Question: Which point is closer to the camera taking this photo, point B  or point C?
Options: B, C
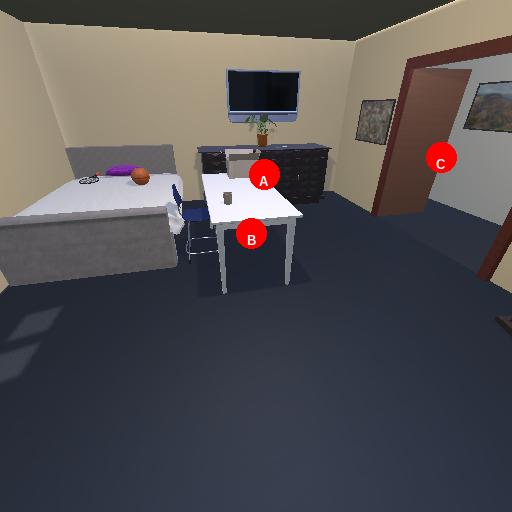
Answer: B